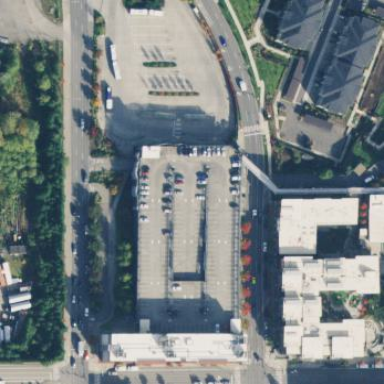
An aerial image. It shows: Multi-storey parking building with park and ride facility.